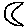
Label: moon